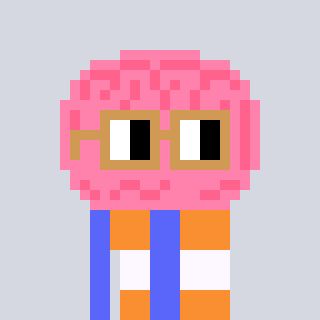
a pixel art character with square brown glasses, a brain-shaped head and a purple-colored body on a cool background